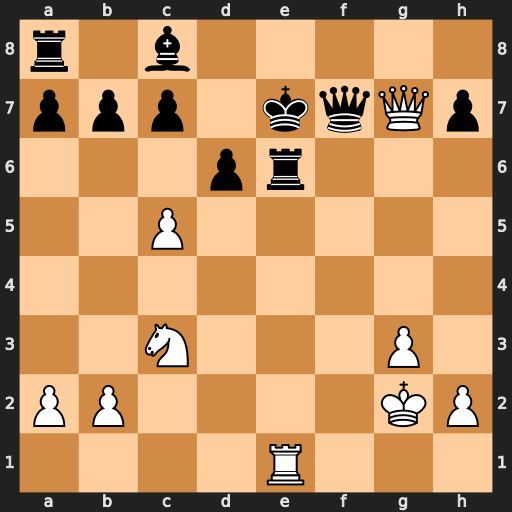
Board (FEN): r1b5/ppp1kqQp/3pr3/2P5/8/2N3P1/PP4KP/4R3
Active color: w
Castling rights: -
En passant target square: -
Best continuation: Nd5+ Ke8 Nxc7+ Qxc7 Rxe6+ Bxe6 Qxc7